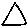
Label: triangle